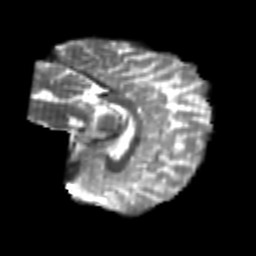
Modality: T2w
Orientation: sagittal
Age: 24
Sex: female
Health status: healthy
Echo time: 0.074 s